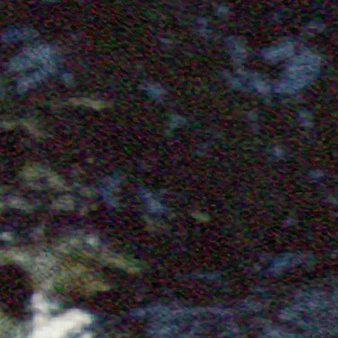
Label: other